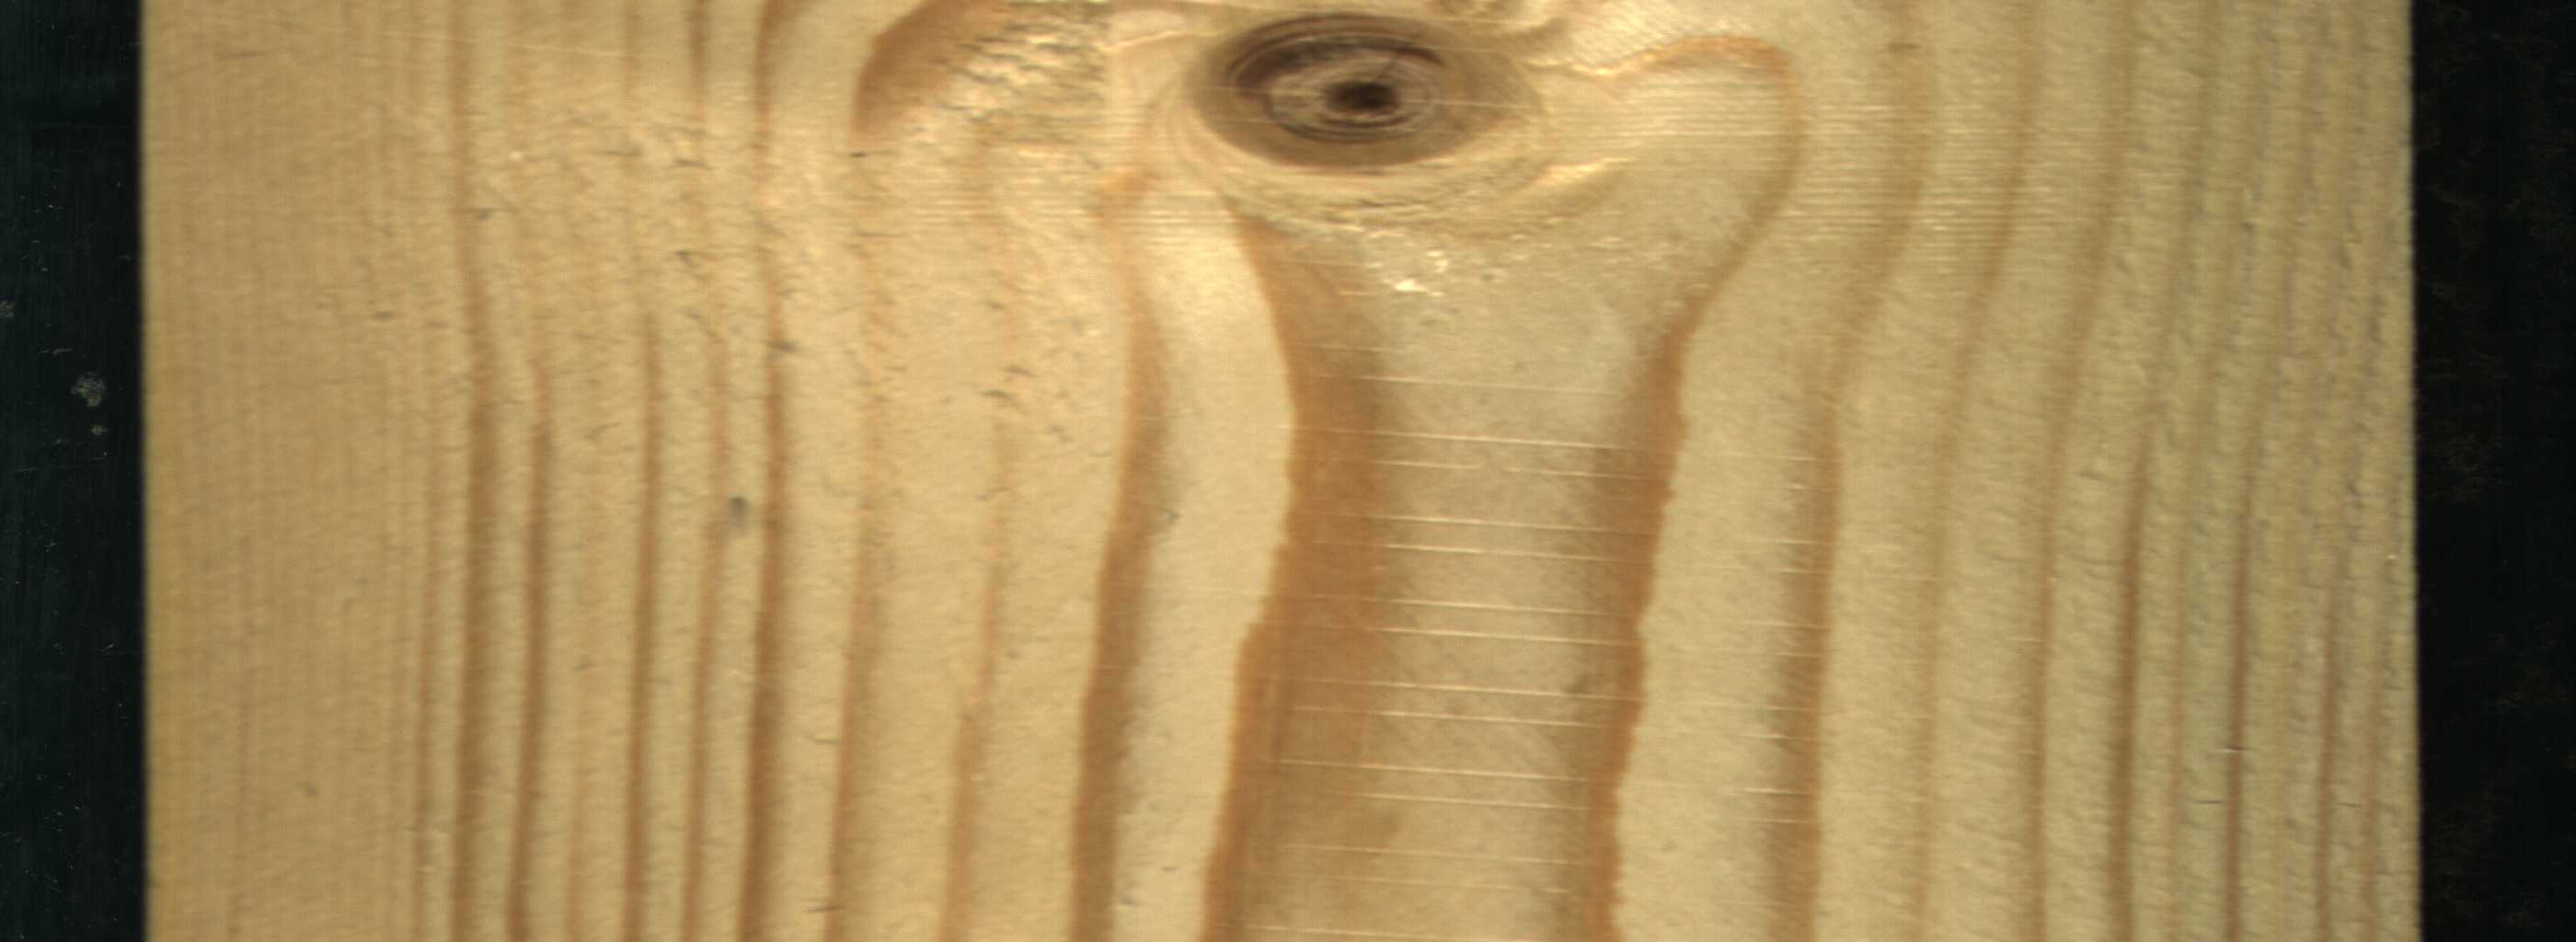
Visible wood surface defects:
Live_Knot